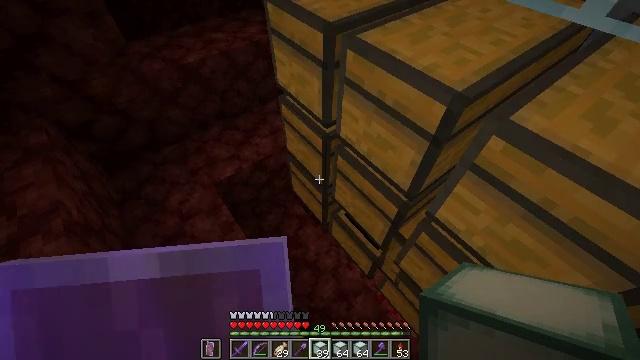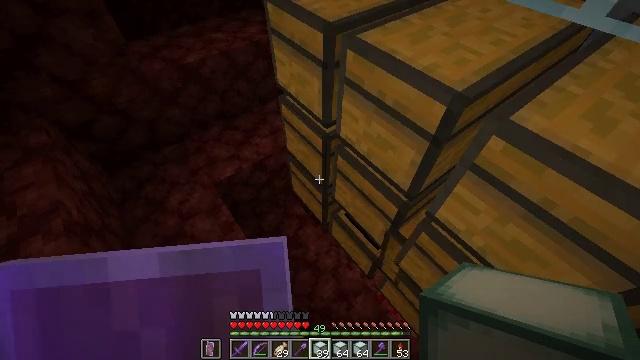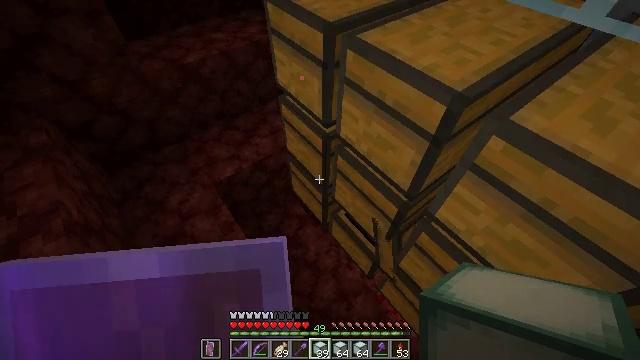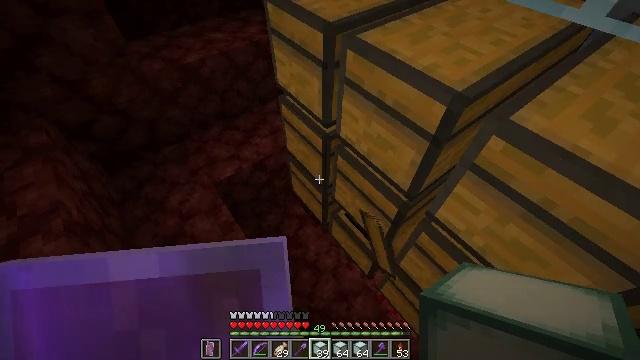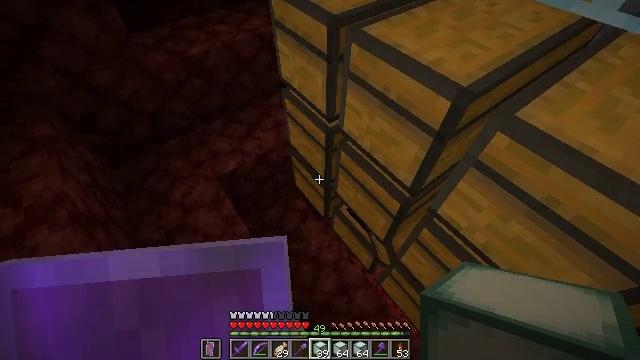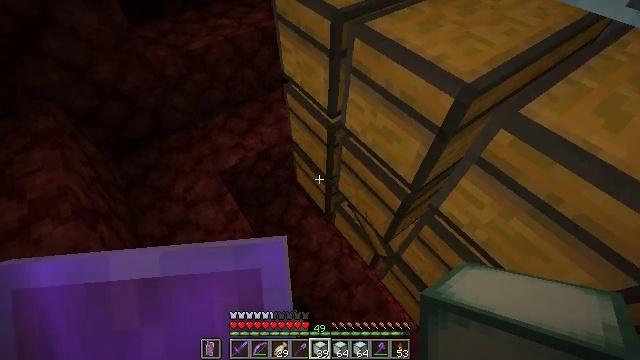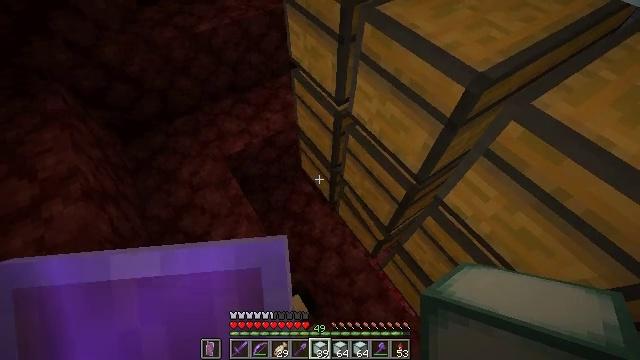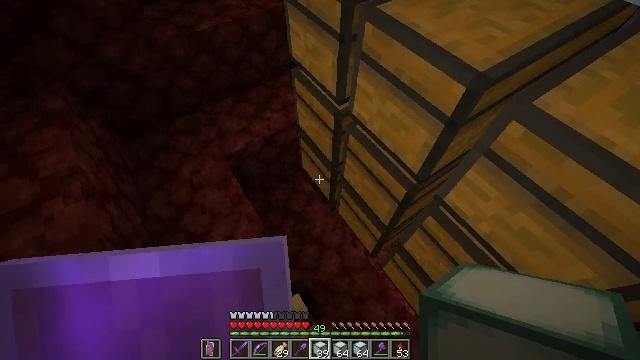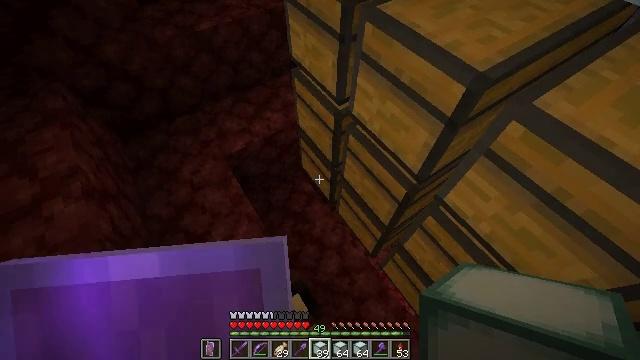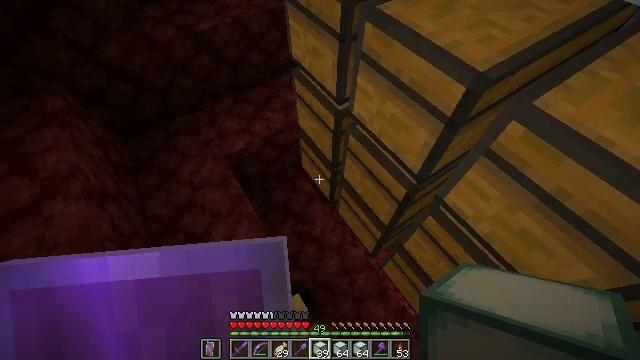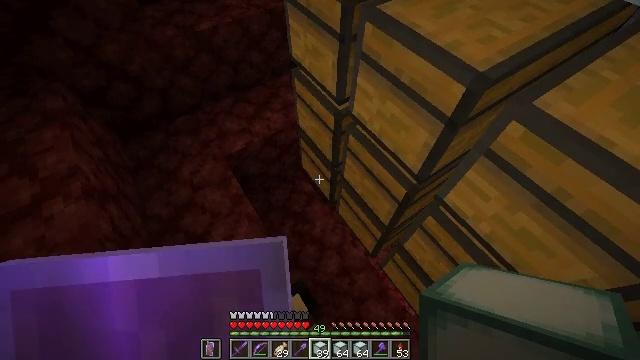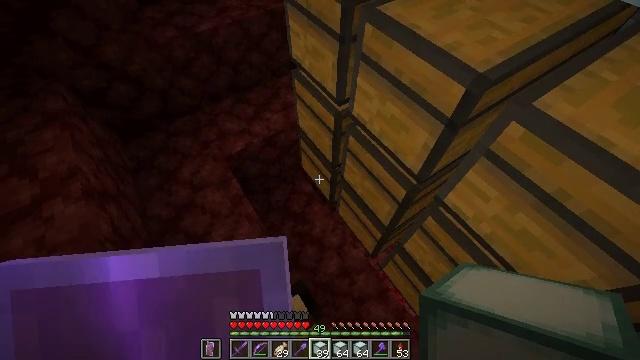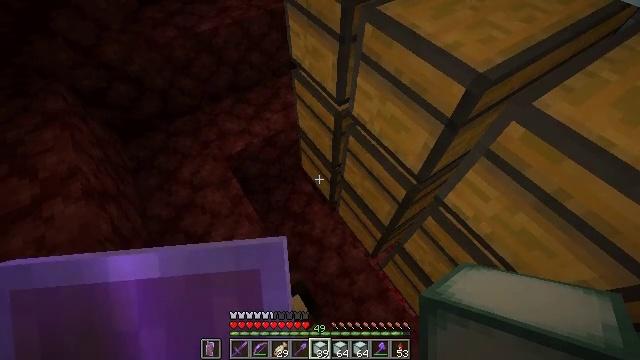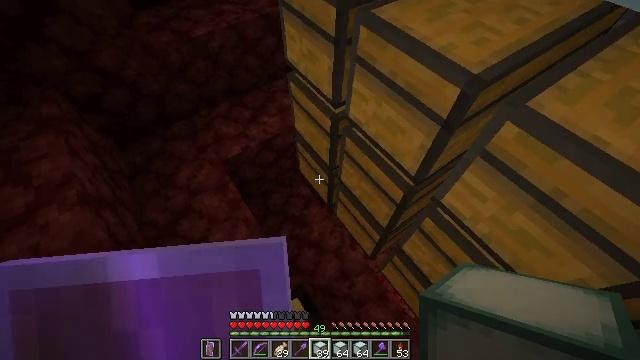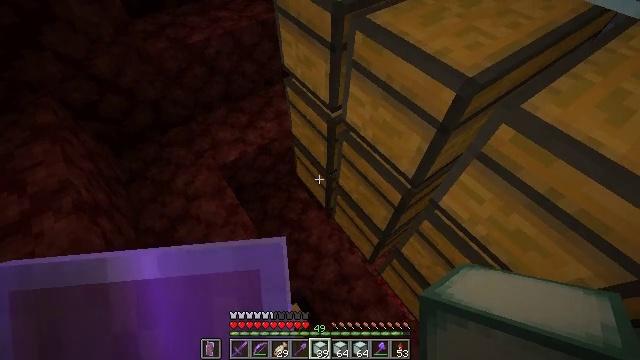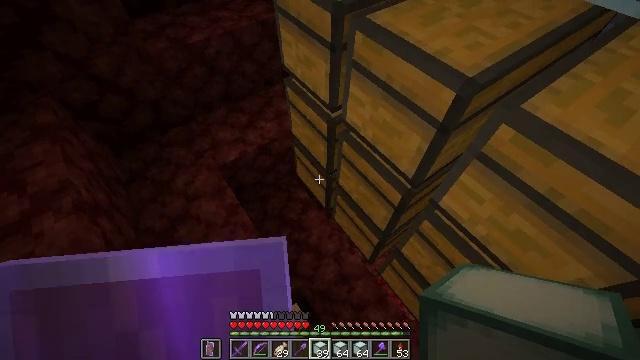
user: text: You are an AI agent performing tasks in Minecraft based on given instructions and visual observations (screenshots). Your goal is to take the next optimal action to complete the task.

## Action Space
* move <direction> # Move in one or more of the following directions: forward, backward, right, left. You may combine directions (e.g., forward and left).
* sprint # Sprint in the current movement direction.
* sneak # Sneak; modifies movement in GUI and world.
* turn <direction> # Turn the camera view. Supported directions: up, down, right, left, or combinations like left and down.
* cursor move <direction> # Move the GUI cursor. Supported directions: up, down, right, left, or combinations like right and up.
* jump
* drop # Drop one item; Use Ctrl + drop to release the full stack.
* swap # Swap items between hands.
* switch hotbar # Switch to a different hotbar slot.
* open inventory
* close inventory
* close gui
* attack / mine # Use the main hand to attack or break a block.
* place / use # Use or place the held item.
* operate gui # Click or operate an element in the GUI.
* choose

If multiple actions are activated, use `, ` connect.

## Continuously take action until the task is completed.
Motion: motion action
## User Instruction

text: Left click on the crafting table
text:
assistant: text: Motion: no_op
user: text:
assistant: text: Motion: no_op
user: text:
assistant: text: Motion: no_op
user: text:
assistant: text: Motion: turn down
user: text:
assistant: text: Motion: no_op
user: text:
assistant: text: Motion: turn left and down
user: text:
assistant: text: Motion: no_op
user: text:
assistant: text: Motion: no_op
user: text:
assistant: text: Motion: no_op
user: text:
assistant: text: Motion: no_op
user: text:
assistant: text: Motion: no_op
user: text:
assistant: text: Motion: no_op
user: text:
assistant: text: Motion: turn right
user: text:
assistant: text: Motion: no_op
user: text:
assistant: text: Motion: no_op
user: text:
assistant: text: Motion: use / place
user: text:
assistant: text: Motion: use / place
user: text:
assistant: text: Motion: use / place
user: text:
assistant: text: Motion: use / place
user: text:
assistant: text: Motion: no_op
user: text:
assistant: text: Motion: no_op
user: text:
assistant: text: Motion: no_op
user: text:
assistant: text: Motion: no_op
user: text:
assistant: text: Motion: no_op
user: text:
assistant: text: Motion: no_op
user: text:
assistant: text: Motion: no_op
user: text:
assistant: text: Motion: no_op
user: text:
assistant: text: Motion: no_op
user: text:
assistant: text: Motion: no_op
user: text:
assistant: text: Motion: no_op